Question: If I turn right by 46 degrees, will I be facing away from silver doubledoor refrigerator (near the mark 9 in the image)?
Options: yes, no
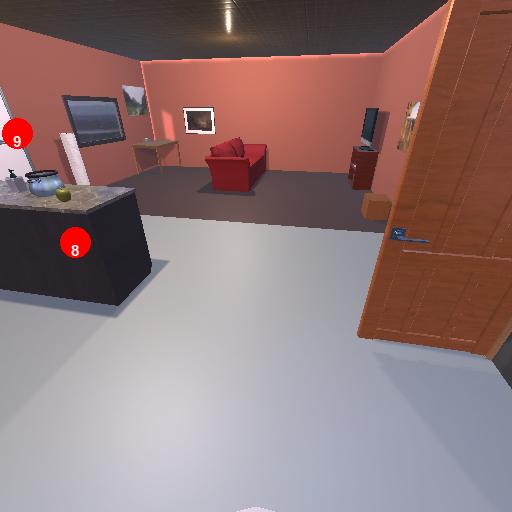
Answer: yes